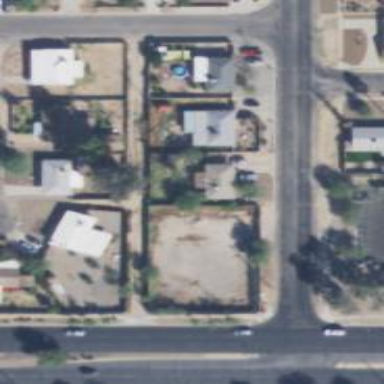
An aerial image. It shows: Alley classified as service road.